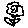
Label: flower